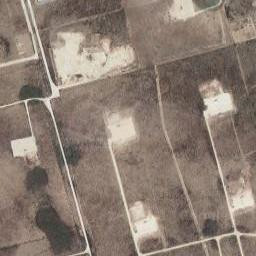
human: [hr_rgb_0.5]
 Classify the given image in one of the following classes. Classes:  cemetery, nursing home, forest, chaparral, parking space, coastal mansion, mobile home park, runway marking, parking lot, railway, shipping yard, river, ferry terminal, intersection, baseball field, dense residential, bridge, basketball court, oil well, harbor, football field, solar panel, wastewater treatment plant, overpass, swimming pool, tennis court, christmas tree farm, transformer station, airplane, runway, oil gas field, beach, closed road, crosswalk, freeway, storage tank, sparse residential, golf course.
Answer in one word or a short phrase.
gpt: oil gas field